Question: I am creating a "Ragged right" (fixed) format file using a SQL to specify the data to extract.
'''
SELECT
'D' AS DTL_REC_TYP
,CAST(CONVERT(VARCHAR, dbo.GetCycleDate(), 120) AS CHAR(10)) AS DTL_FILE_GL_DT
,CAST(CONVERT(VARCHAR, GETDATE(), 120) AS CHAR(19)) AS DTL_FILE_CREATE_DT
,LEGAL_ENTTY_CD AS DTL_LEGAL_ENTITY
,CLIENT_ID AS DTL_CLIENT_ID
,ACCT_NUM AS DTL_ACCT_NUM
,BEN_OPT_CD AS DTL_BEN_OPT_CD
FROM
MyTable
'''
Client_ID is an INT column in the database.
Q: How do I get the value to be right justified within the column?
I was considering changing my SQL to do this, but this seems ugly:
'''
,RIGHT('000000000' + CAST(CLIENT_ID As varchar(9)),9) AS DTL_CLIENT_ID
'''
or
'''
,RIGHT(' ' + CAST(CLIENT_ID As varchar(9)),9) AS DTL_CLIENT_ID
'''
Is there a better way to do it instead of T-SQL. If not, is there a slightly better way in T-SQL? It seems to me that the format of the fixed flat file should or at least could be be soley defined in SSIS and that the SQL.

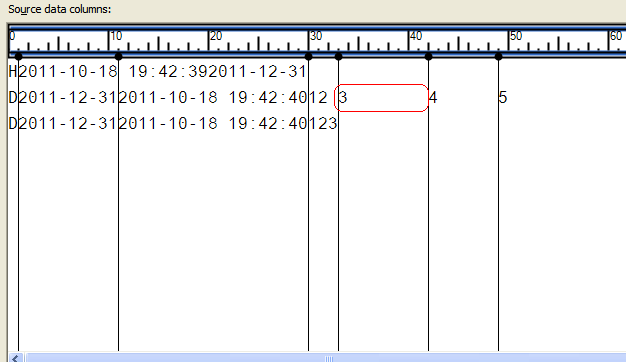
Answer: Doing the formatting in SQL is ugly, but it does work.
I prefer doing the formatting in a Script Component of a Data Flow Task, mainly because String.Format is so much more powerful than anything in T-SQL. In this case, the script would go between the DB data source of your choice and the flat file destination.

You'd change the query to something like this:
'''
SELECT
'D' AS DTL_REC_TYP
,dbo.GetCycleDate() AS FILE_GL_DT
,GETDATE() AS FILE_CREATE_DT
,LEGAL_ENTTY_CD AS DTL_LEGAL_ENTITY
,CLIENT_ID
,ACCT_NUM AS DTL_ACCT_NUM
,BEN_OPT_CD AS DTL_BEN_OPT_CD
FROM
MyTable
'''
where you're no longer trying to convert the numerics in the SQL. All the columns from your query would become input columns to the script component. For every column you want to format, add an output column to the script component with the data type of DT_WSTR and the appropriate width. In the script component itself, you just have to add code to the ProcessInputRow event:
'''
public override void Input0_ProcessInputRow(Input0Buffer Row)
{
Row.DTL_CLIENT_ID = String.Format("{0:000000000}", Row.CLIENT_ID);
// Do similar formatting for dates, money, whatever
}
'''
Then your flat file destination just consumes the string output columns.